Question: php mysql If the value in the 'x' table is not in the 'y' table, print the data in the 'x' table?
Mysql Query:
'''
SELECT * FROM andesite_advertisement INNER JOIN andesite_adsrice ON (andesite_adsrice.adsrice_adsase = andesite_advertisement.advertisement_base)
'''

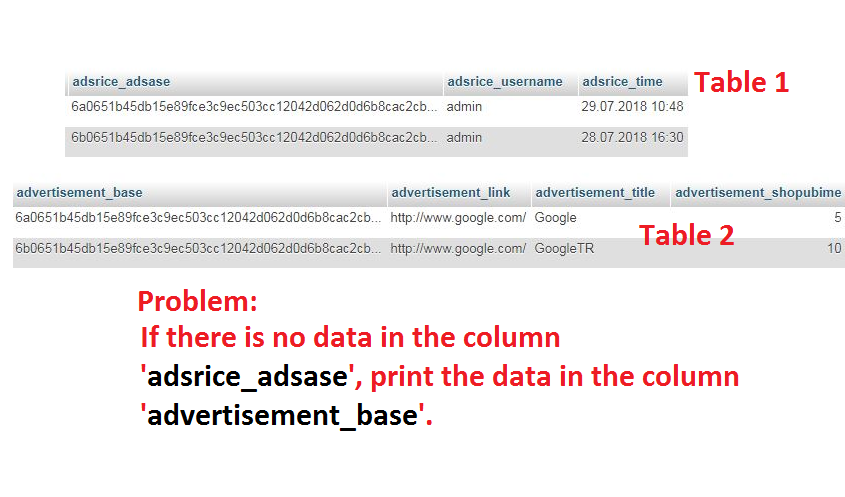
Answer: Use <URL> syntax:
'''
SELECT IF(table1.age > 18, table1.user, table2.user)
FROM ...
'''
It works like so (From the documentation):
> If the first argument is TRUE, 'IF()' returns the second argument. Otherwise, it returns the third argument.'''
mysql> SELECT IF(1>2,2,3);
-> 3
mysql> SELECT IF(1<2,'yes','no');
-> 'yes'
mysql> SELECT IF(STRCMP('test','test1'),'no','yes');
-> 'no'
'''
Further EDIT (In regards to your updated question). I believe what you're looking for is a 'LEFT JOIN'. If the data doesn't exist in the alternate table, you will still return a row in the database (But any columns in the associated table will return null). Then you can either get the data programattically in PHP, or using something like 'IF(andesite_adsrice.adsrice_adsase IS NULL, andesite_advertisement.column1, andesite_adsrice.column1)'.